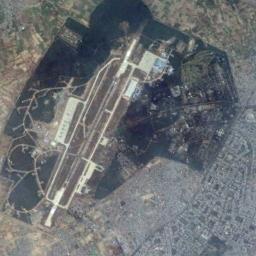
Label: airport